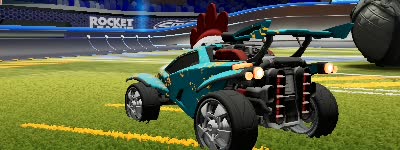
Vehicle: octane